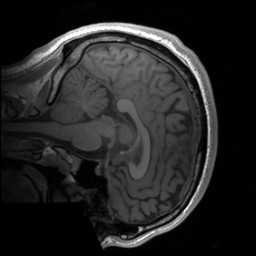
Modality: T1w
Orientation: sagittal
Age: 24
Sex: male
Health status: healthy